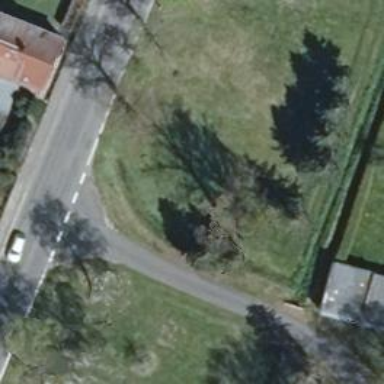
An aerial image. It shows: Row of deciduous broadleaved trees.